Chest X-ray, AP view. Patient: 72 years old, sex F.
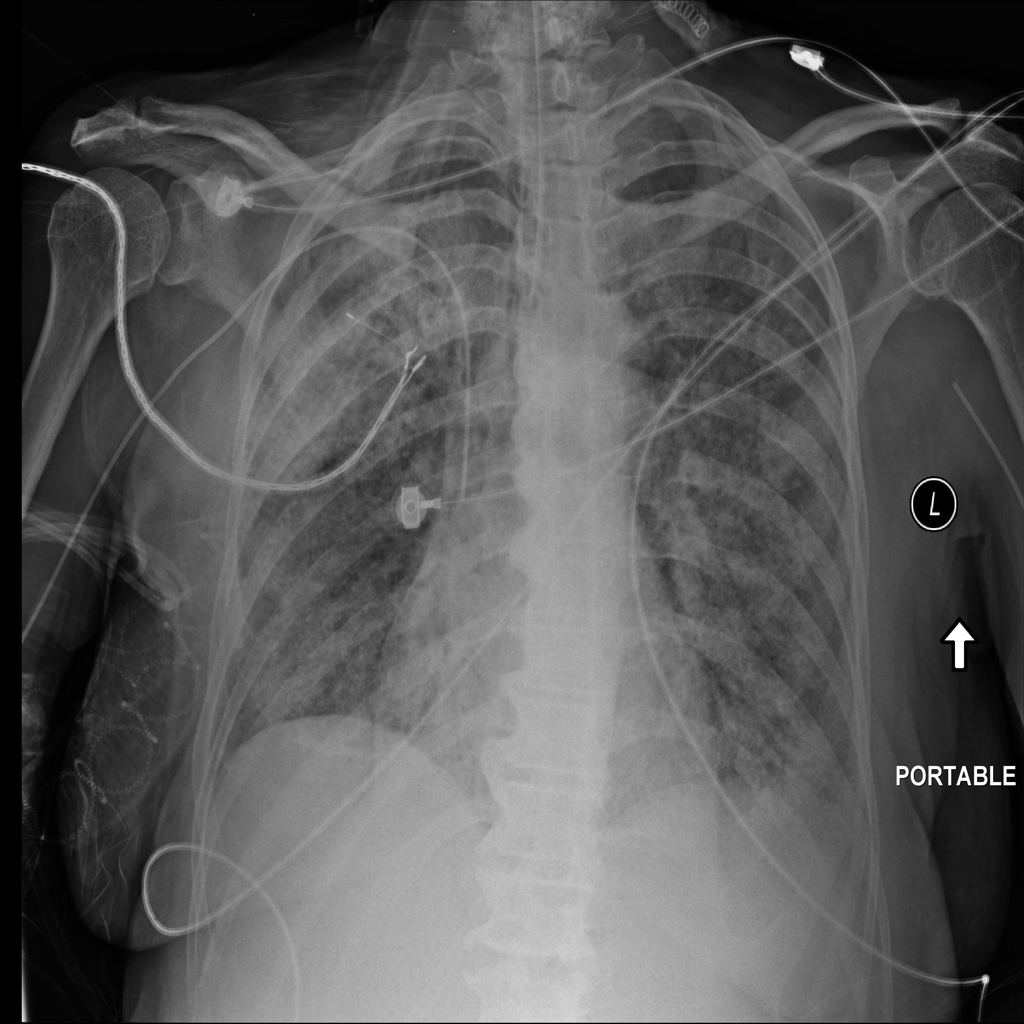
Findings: No Finding